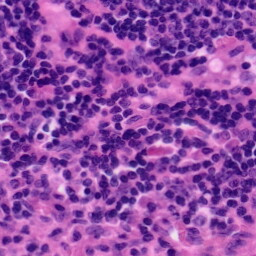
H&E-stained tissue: Tonsil